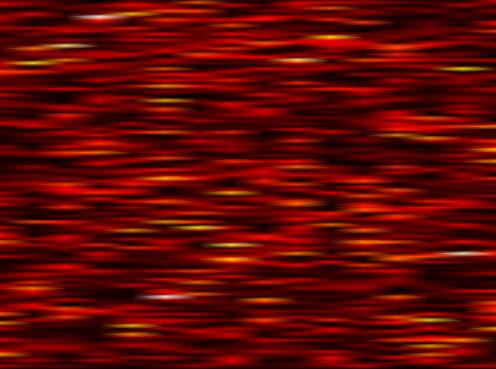
Label: FOFDM